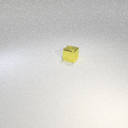
small yellow metal cube